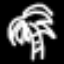
Label: palm tree